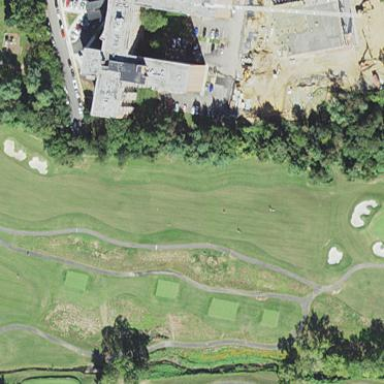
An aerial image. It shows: Golf fairway surrounded by grass.